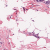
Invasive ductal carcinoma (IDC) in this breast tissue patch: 1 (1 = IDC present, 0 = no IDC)